【题型】选择题　【知识点】向量　【难度】easy
已知向量 $\vec{a}, \vec{b}, \vec{c}$ 在网格中的位置如图所示. 若网格纸上小正方形的边长为 1，则 $|\vec{a} + \vec{b} + \vec{c}| = $（ \quad ）

A. 8 \qquad B. $4\sqrt{3}$ \qquad C. $2\sqrt{13}$ \qquad D. $2\sqrt{15}$
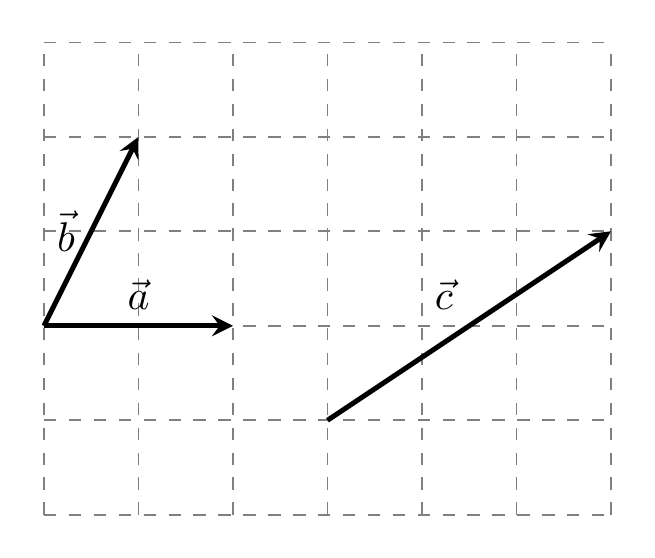
【解答】
【答案】 C

【分析】 由图得到 $\vec{a}, \vec{b}, \vec{c}$ 坐标，根据向量的加法法则和向量模的计算公式求解.

【解答】 解：如图，建立直角坐标系，则 $\vec{a}=(2, 0), \vec{b}=(1, 2), \vec{c}=(3, 2)$,

所以 $\vec{a} + \vec{b} + \vec{c} = (6, 4)$,

所以 $|\vec{a} + \vec{b} + \vec{c}| = \sqrt{6^2 + 4^2} = \sqrt{52} = 2\sqrt{13}$.

故选：C.

【点评】 本题考查了通过建立坐标系，利用坐标解决向量问题的方法，是基础题.
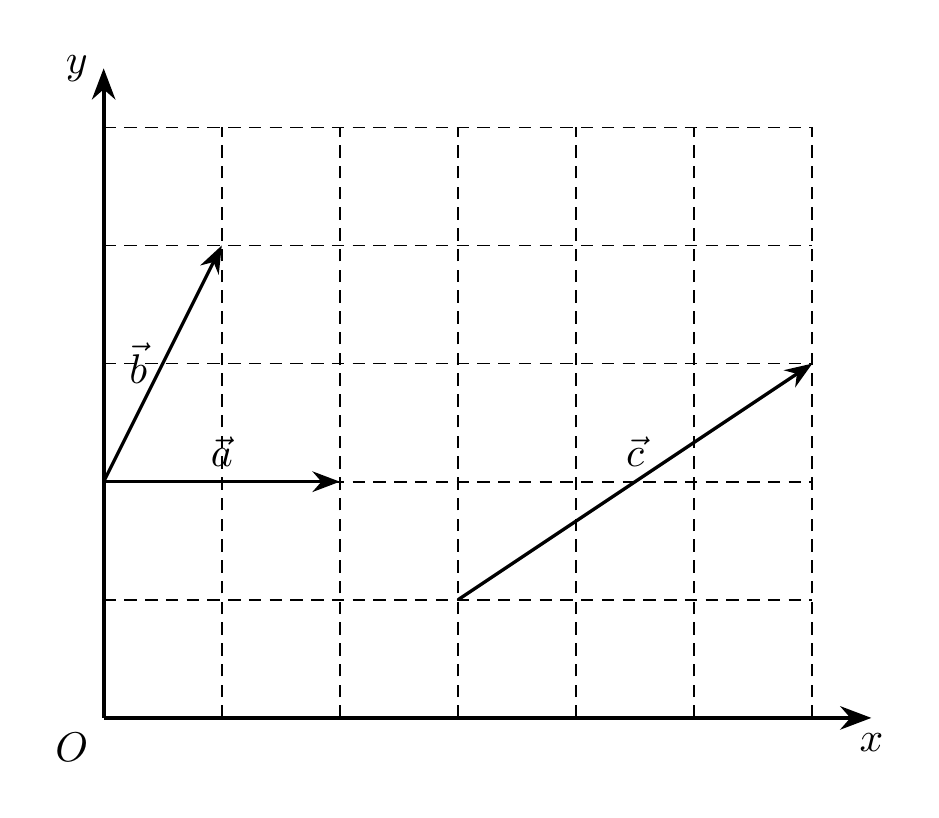